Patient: sex M, age 52
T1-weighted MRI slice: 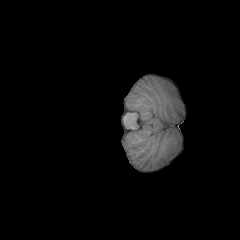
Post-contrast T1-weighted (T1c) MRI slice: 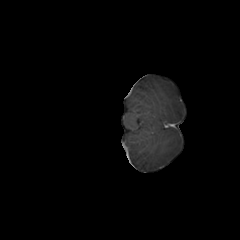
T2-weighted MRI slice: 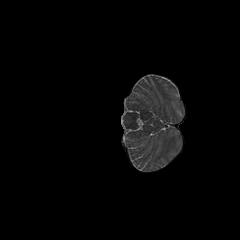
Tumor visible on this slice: no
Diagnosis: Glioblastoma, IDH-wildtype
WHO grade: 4